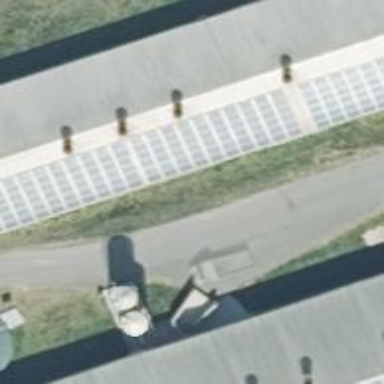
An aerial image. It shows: Solar power generator using photovoltaic panels.